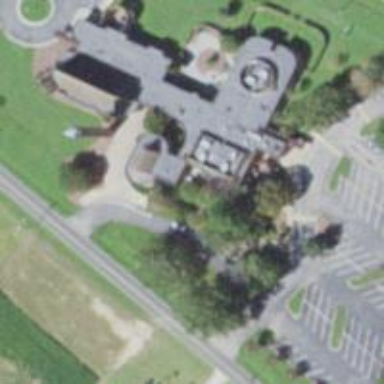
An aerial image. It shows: Building serving as place of worship.